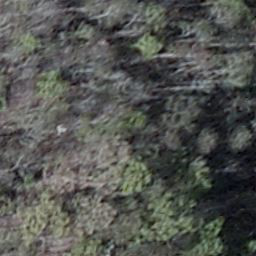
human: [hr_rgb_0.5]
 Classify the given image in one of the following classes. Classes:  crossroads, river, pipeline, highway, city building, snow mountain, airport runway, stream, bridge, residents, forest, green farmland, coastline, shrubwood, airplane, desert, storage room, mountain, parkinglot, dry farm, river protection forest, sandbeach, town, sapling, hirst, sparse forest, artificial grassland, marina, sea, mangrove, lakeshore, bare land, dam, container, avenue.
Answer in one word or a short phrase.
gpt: shrubwood